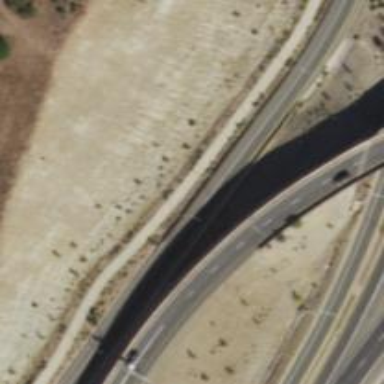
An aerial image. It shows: Primary highway with expressway characteristics.